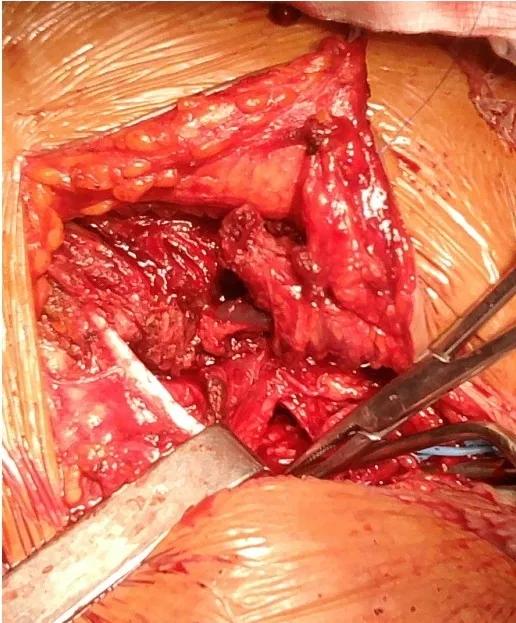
Per operative view of the aneurysm after ligature of the proximal segment of the sub clavian artery (SCA: sub clavian artery, SCV:subclavian vein, SCM: sternocleidomastoideus).
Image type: medical_photograph (other_medical_photograph)